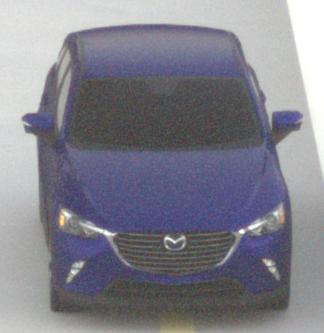
Make: Mazda
Model: CX-3 SKYACTIV-G 120
Detailed model: CX-3 (DK)
Model produced from: 2015/06
Model produced until: 2018/06
Doors: 5
Color: blue
Road condition: dry road
Daytime: sunrise or sunset
Contrast: low contrast